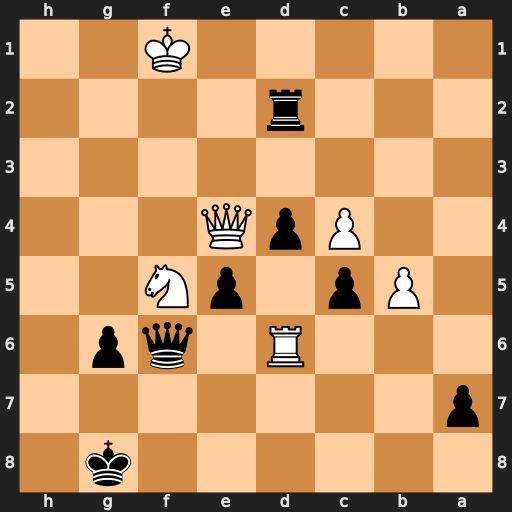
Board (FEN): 6k1/p7/3R1qp1/1Pp1pN2/2PpQ3/8/3r4/5K2
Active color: b
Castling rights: -
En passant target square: -
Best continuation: Qxf5+ Qxf5 gxf5